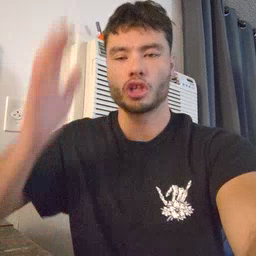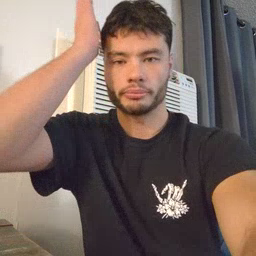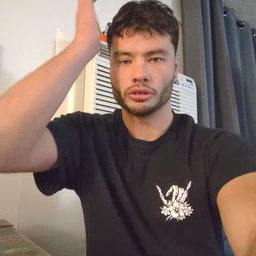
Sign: garbage